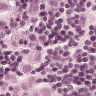
Metastatic tissue present: yes